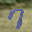
Label: 7